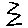
Label: zigzag